Question: I have requirement where i show multiple status on the screen and Based on the application status i need to color that status. If the status is completed then i need to color green, if its in Progress i need to color the status in Blue and if that status is not complete then it would be in grey color. What is the best way to achieve this. Are there any controls in asp.net or Telerik to achieve this. Any help is much appreciated.

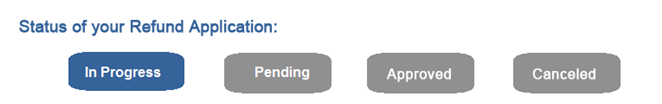
Answer: Simply use css
First write css classes:
'''
.completed
{
background-color: Green;
color:White; /* set height/width of box as you want */
}
.inprocess
{
background-color:Blue;
color: White;
}
'''
.. so on
in your asp.net page put a div as
'''
<div id="info" runat="server"> </div>
'''
in code-behind
'''
if(completed) // your condition
{
info.Attributes.Add("class", "completed");
info.InnerText = "Completed";
}
// so ....
'''